Question: I have added a Image as a link on my MVC4 website and when i hover over the image a nasty grey highlight appears, is there a way to remove it?
Here is my code below:
'''
<div class="float-left">
<p>
<a href="@Url.Action('Index')">
<img alt="HomePage" style="verticalalign:middle;" height="30px" src="~/Images/formvalue_logo.png">
</a>
</p>
</div>
'''

Thanks in advance.
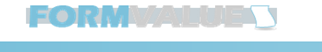
Answer: Try -
'''
.float-left img:hover, .float-left a:hover{
background: none;
background-color: transparent;
}
'''